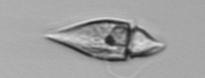
Label: Amphidinium